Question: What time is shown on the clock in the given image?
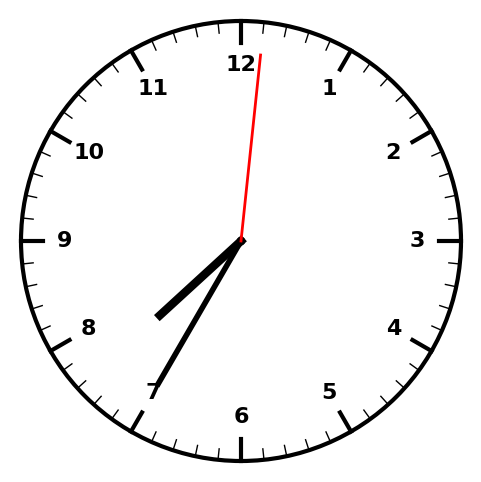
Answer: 07:35:01